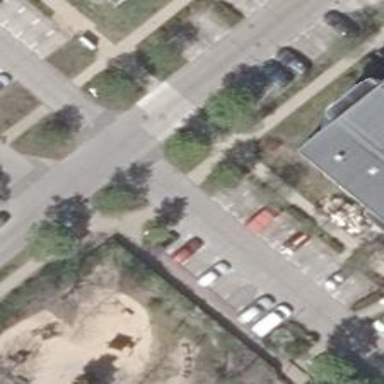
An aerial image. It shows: Residential road with concrete surface. There are sidewalks on both sides.